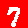
Digit: 7